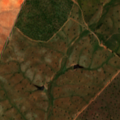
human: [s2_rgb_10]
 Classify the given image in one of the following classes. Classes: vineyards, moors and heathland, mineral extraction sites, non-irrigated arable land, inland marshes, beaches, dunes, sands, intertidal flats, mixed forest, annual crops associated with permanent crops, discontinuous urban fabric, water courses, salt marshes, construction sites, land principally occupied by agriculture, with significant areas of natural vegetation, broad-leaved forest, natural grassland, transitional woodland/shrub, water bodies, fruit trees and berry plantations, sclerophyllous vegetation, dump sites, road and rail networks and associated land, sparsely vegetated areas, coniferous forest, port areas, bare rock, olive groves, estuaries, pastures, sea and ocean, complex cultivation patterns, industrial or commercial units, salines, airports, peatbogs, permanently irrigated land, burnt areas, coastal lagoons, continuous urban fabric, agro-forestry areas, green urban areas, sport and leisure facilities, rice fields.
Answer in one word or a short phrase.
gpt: continuous urban fabric